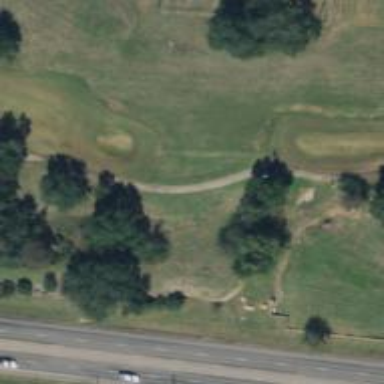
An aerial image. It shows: Track road that serves as golf cart trail.